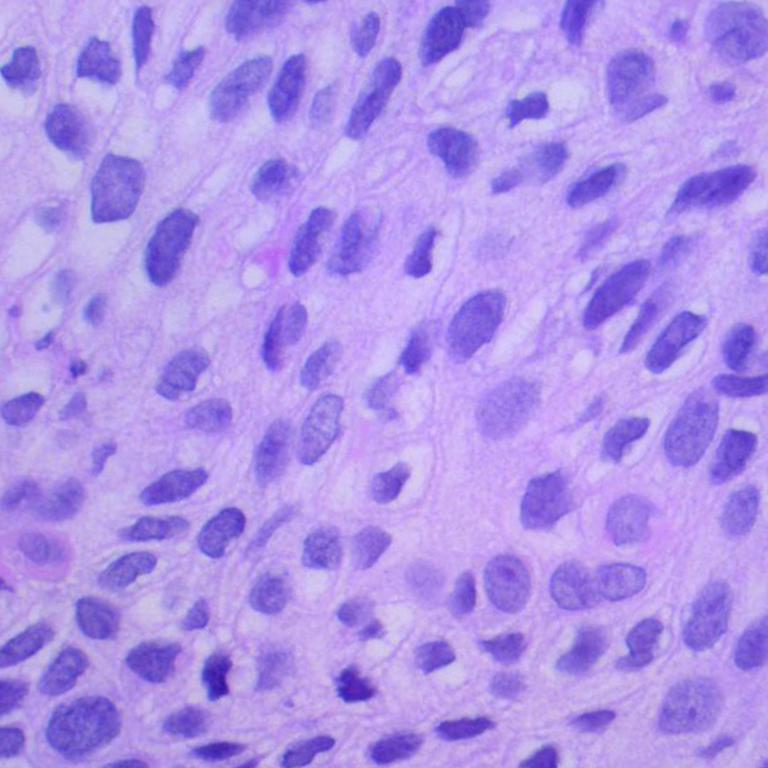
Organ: lung
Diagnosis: squamous carcinomas